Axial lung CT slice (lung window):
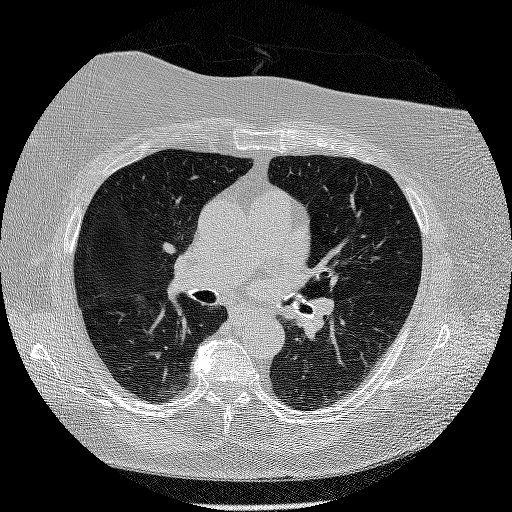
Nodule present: no